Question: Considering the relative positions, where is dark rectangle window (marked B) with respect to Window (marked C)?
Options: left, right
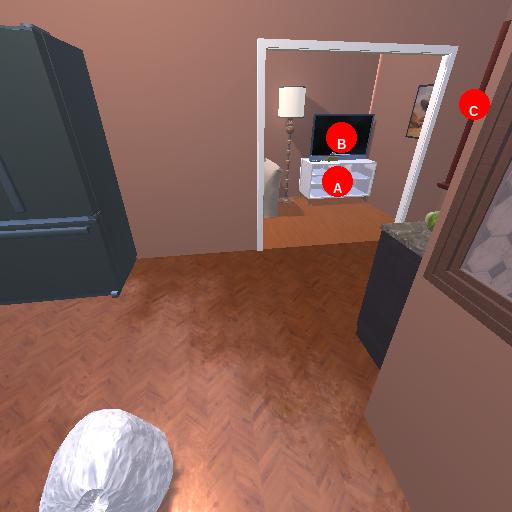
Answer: left